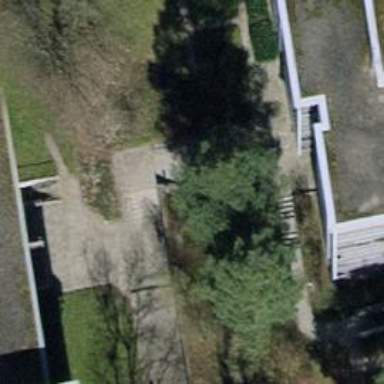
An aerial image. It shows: Concrete steps along the road made of concrete plates.